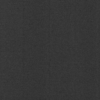
Label: dusty